Interaction volume radius: 5 \u00c5
Interaction volume height: 35 \u00c5
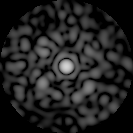
Disorder parameter: 0.7477